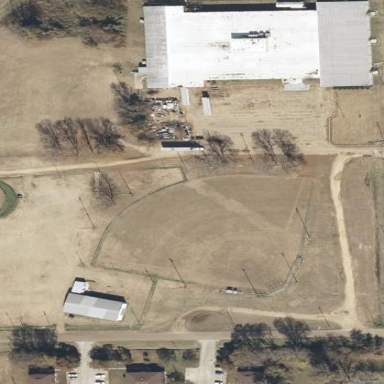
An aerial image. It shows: Baseball pitch for leisure land activities.